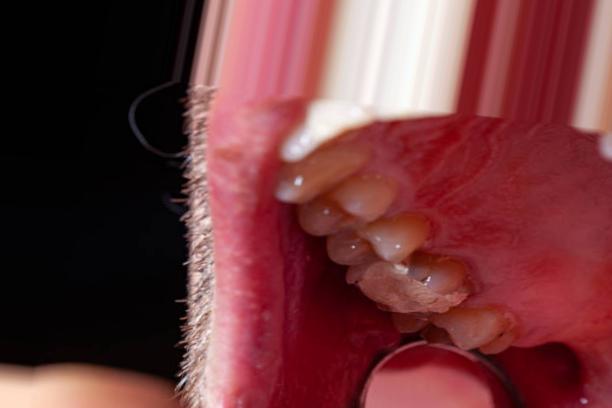
Condition: Caries